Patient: sex M, age 61
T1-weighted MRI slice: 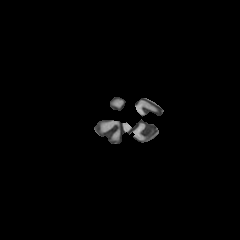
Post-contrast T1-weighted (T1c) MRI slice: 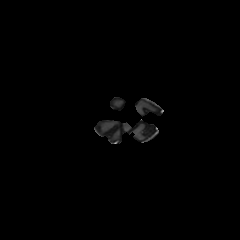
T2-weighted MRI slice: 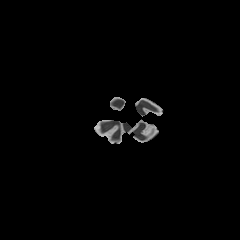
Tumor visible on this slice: no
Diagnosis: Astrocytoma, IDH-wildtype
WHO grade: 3